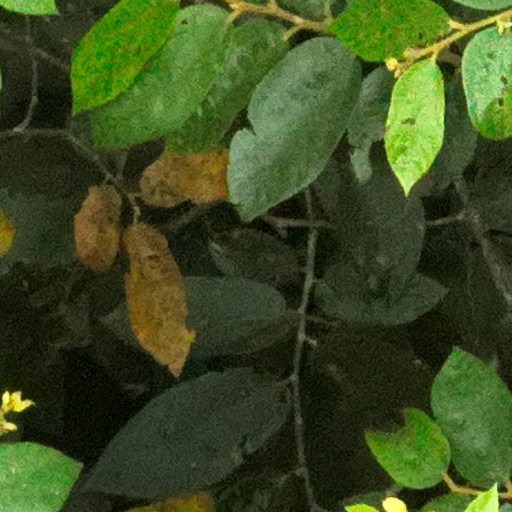
Species: Luehea seemannii
GBIF accepted scientific name: Luehea seemannii
Crown area (m\u00b2): 171.436